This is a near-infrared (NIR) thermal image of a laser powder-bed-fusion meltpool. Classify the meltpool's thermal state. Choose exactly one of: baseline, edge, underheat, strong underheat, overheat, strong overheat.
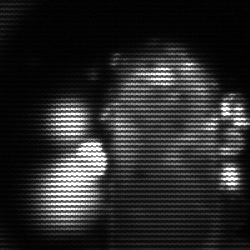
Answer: strong underheat